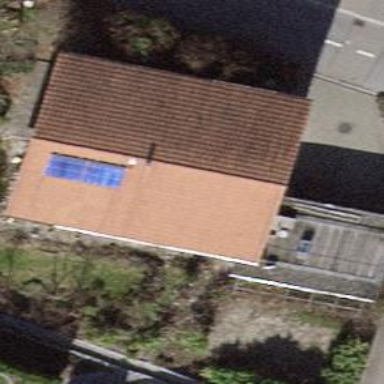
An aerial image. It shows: Detached building.